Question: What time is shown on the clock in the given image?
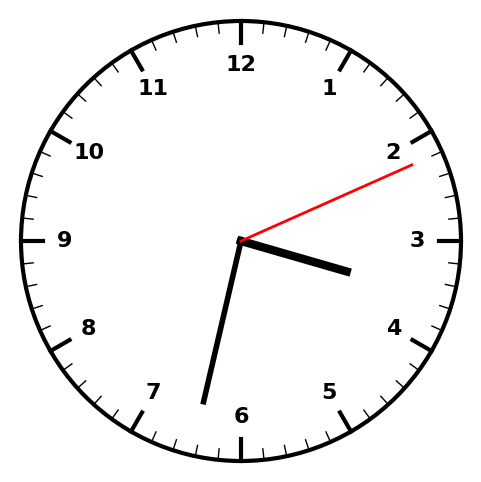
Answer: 03:32:11